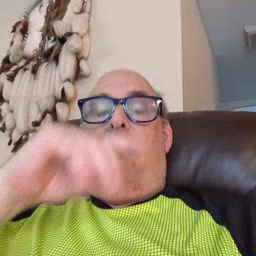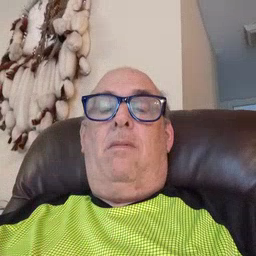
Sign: mouse